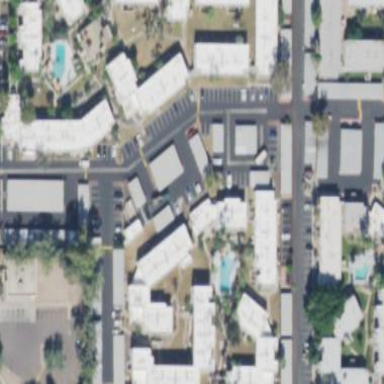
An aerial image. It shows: Residential area with apartments.